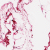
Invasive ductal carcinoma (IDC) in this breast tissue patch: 0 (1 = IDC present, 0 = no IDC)